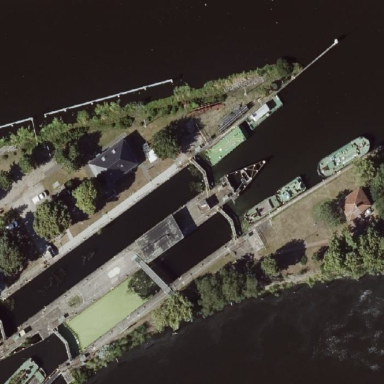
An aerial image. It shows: Lock obstacle surrounded by water.